Field crop: maize
Growth stage: 2
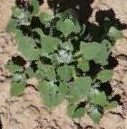
Species: chenopodium